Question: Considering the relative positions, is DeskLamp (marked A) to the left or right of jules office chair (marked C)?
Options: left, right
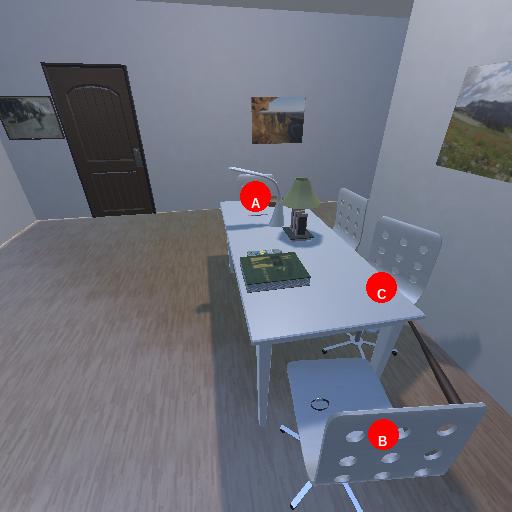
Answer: left